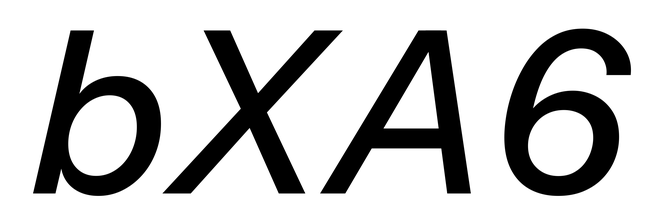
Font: InstrumentSans-Italic_Medium_Italic